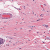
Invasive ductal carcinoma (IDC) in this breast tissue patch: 1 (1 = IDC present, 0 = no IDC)